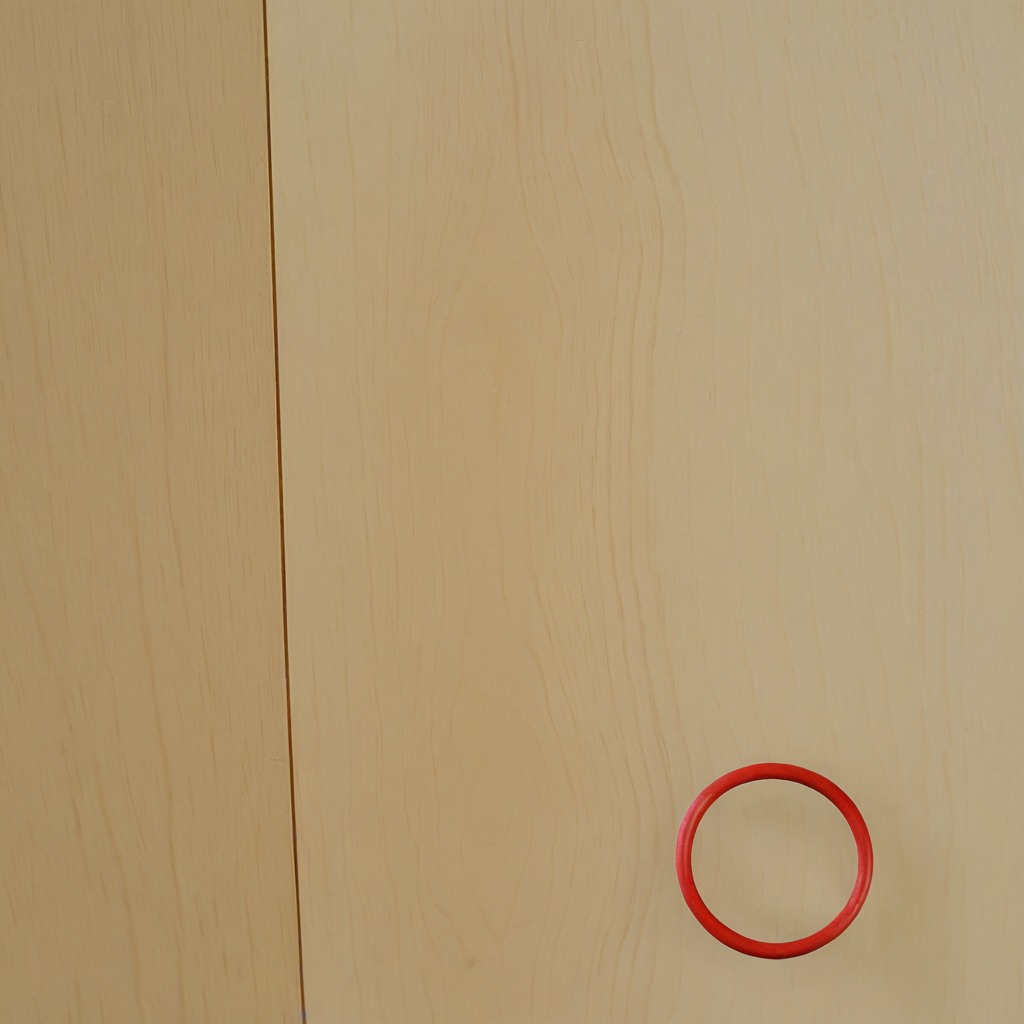
A rubber O-ring is lying on the plywood surface in a paint workshop lit by afternoon window light.